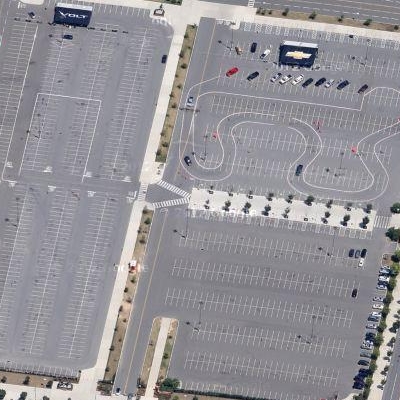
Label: Parking